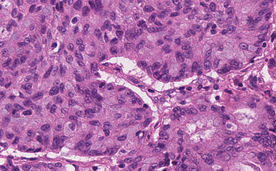
Tumor epithelial tissue: yes
Tumor-associated stroma tissue: yes
Normal tissue: no